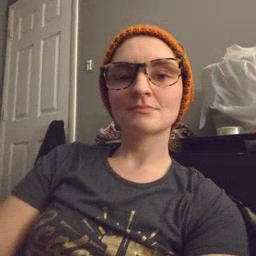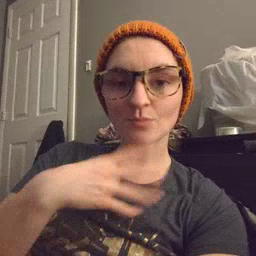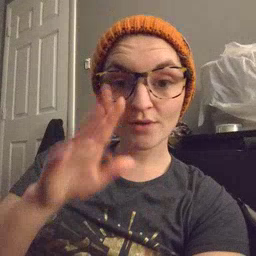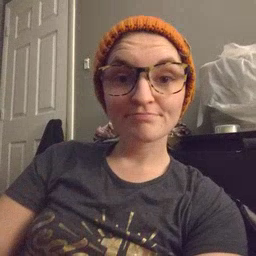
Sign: snow